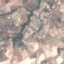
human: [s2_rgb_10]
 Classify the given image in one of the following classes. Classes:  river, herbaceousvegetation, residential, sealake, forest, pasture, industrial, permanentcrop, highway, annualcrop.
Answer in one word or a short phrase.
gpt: PermanentCrop